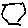
Label: hexagon